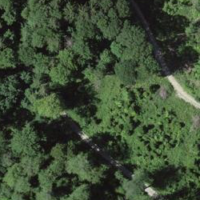
EUNIS habitat code: 41
Species observed at this site:
Stachys sylvatica